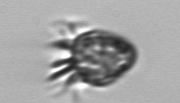
Label: Ciliophora